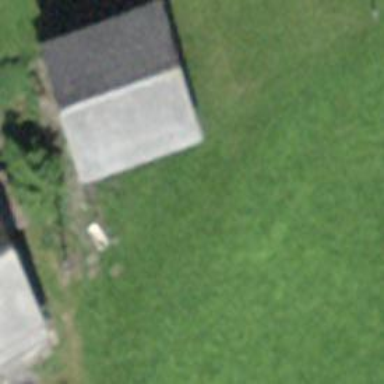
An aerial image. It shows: Farm auxiliary building.